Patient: sex M, age 69
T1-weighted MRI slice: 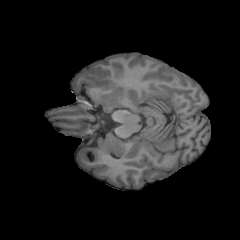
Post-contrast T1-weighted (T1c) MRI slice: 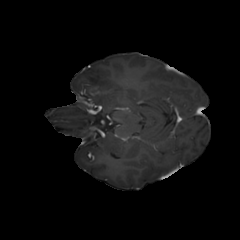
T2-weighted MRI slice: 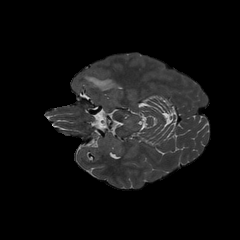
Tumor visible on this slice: yes
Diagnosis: Glioblastoma, IDH-wildtype
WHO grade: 4